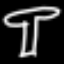
Label: mushroom